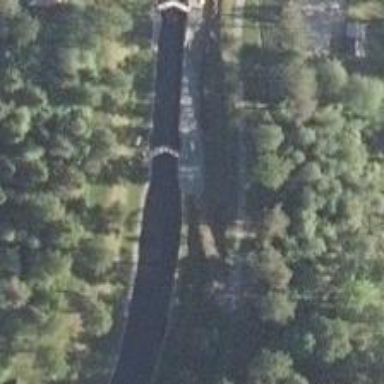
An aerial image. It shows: Lock gate on waterway.